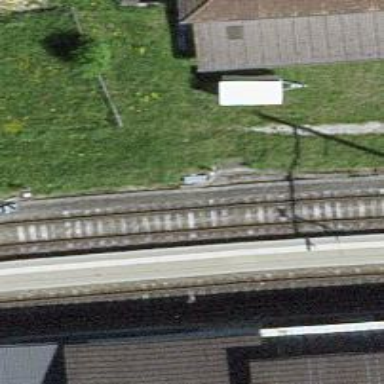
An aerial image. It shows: Public transport stop position.